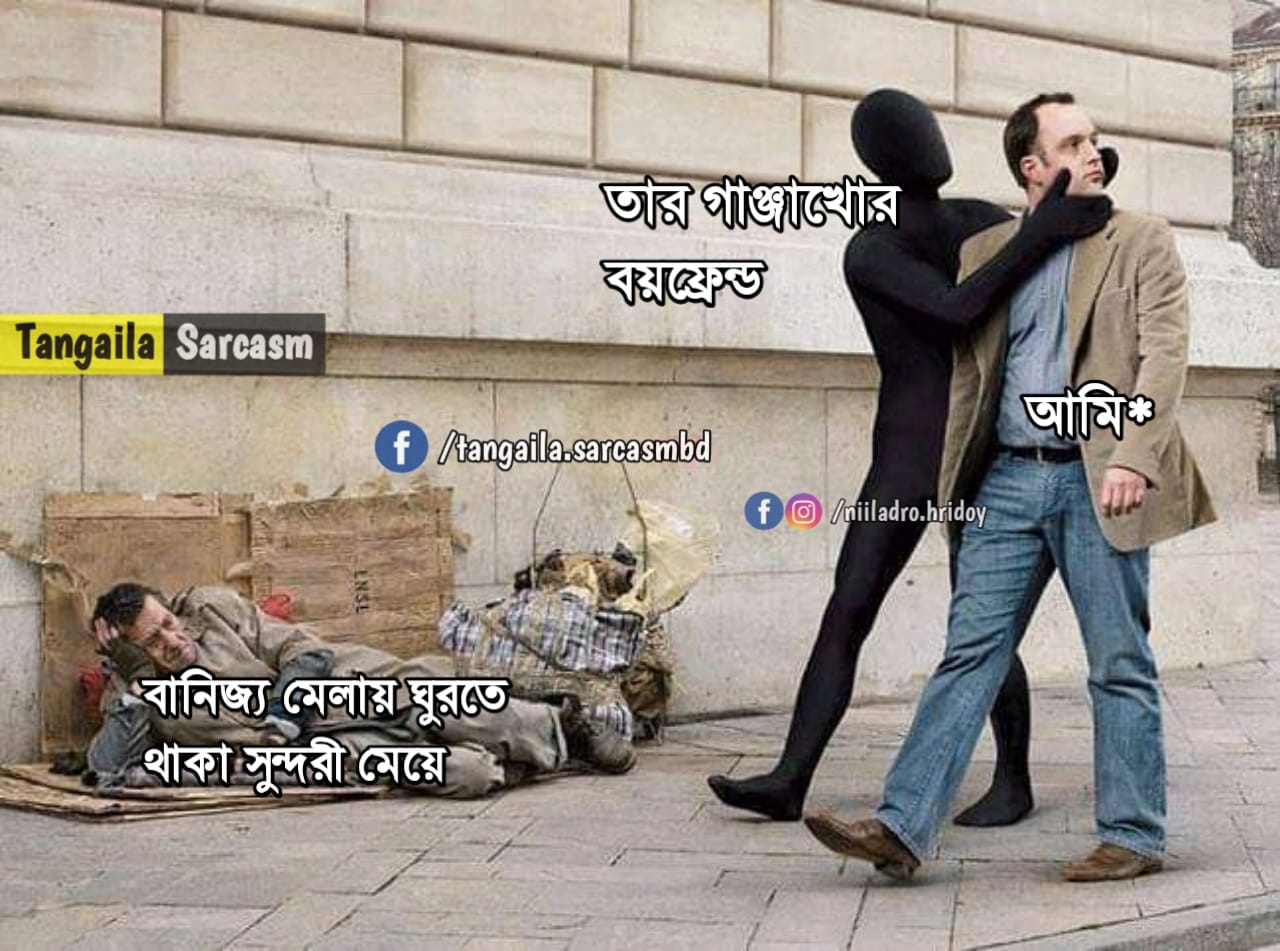
Caption: তার গাঞ্জাখোর বয়ফ্রেন্ড    আমি*    বানিজ্য মেলায় ঘুরতে থাকা সুন্দরী মেয়ে
Label: non-hate